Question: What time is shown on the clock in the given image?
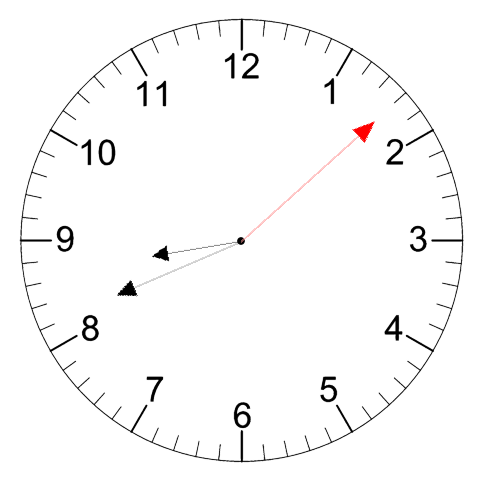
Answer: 08:41:08